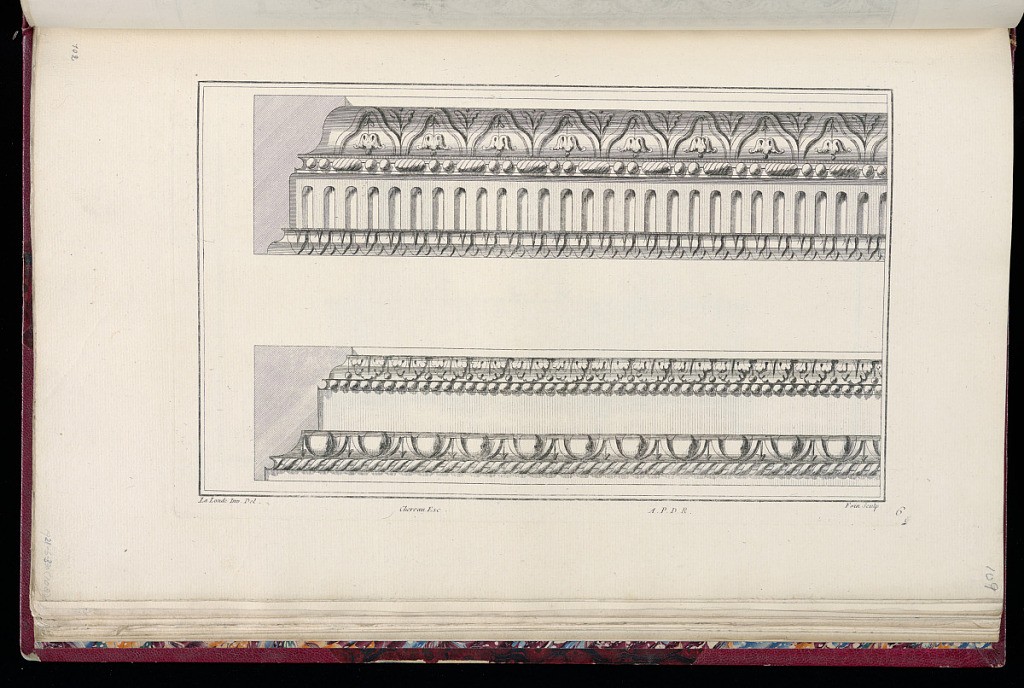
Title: Cornice Designs
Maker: Richard de Lalonde, French, active 1780–96
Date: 1775-1788
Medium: Etching on off-white laid paper
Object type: Print
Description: Two cornice designs, one above the other. The top cornice is decorated with piastre, bead and bar, fluting, and lamb tongue ornamentation. The profile is indicated at left. The bottom cornice design is decorated with acanthus leaf, bead course, egg and dart, and ribbon twist with dowel ornamentation. The profile is indicated at left. The plate is signed and numbered but does not indicate an album letter.